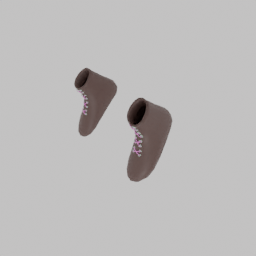
Label: people